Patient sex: F
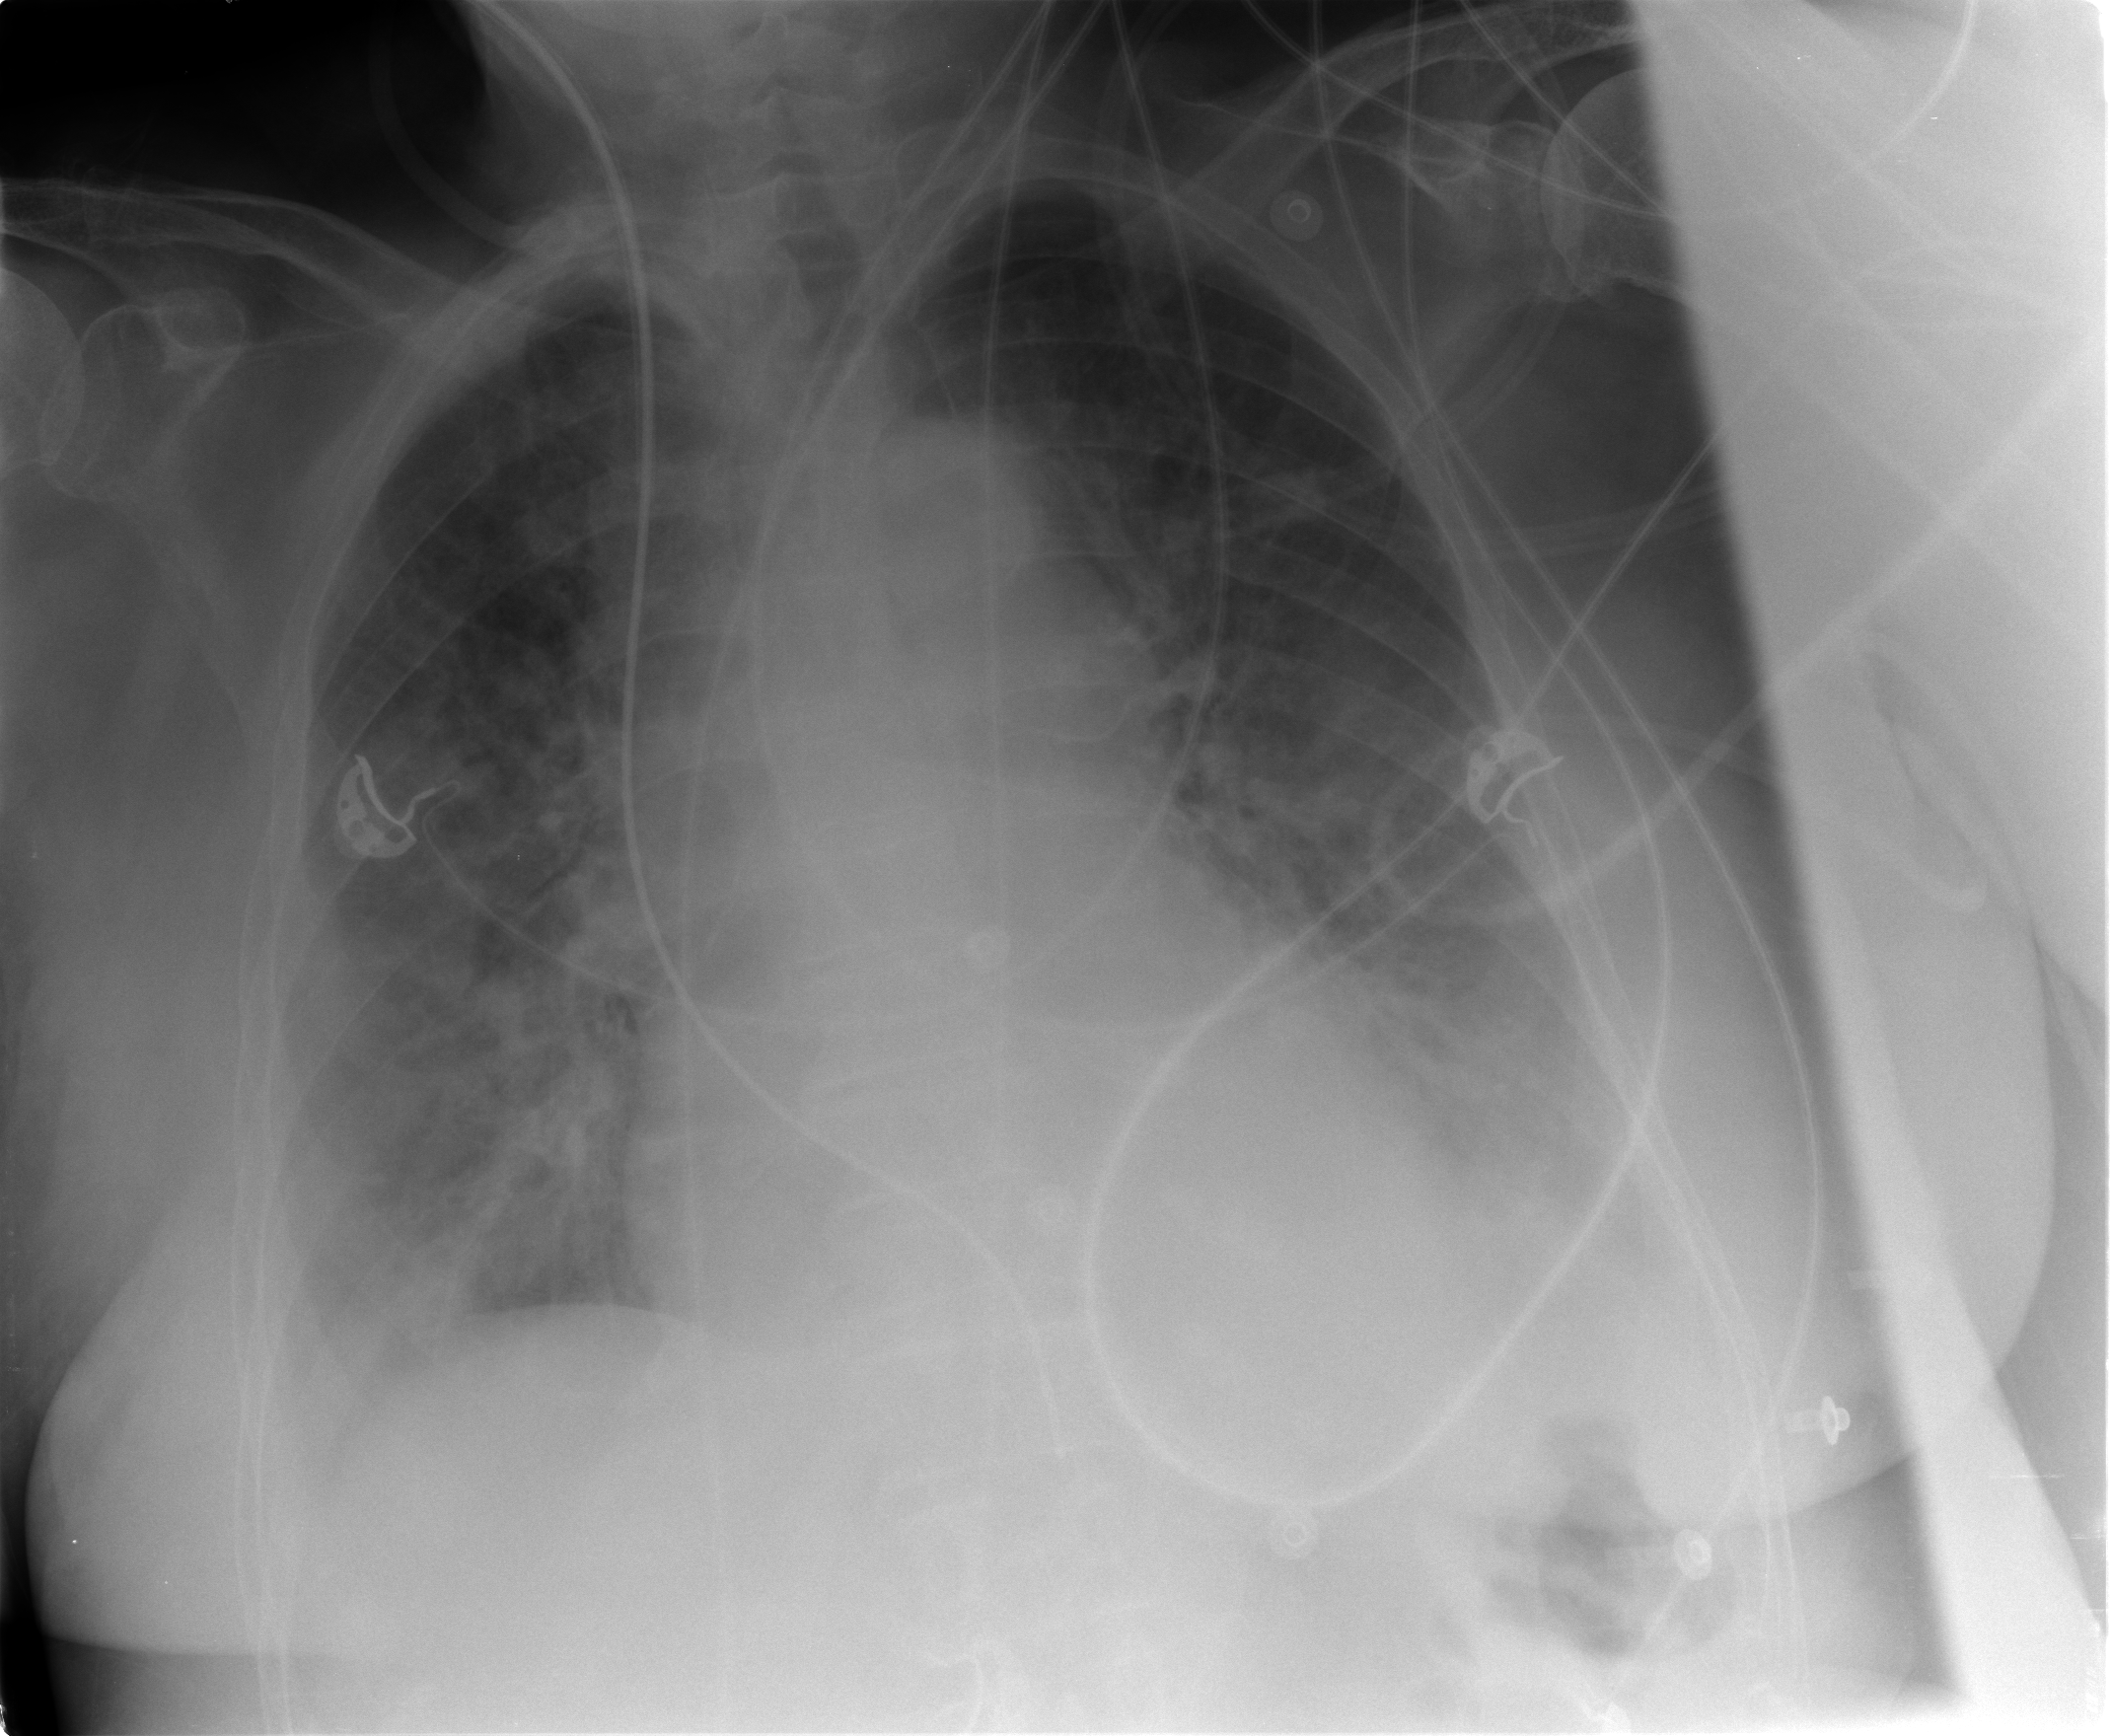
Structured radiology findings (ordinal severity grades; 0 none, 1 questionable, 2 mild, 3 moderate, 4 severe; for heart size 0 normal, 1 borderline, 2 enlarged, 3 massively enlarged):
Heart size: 2
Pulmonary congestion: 3
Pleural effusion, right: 2
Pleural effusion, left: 2
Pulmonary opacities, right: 3
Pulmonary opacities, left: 2
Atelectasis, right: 2
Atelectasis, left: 2